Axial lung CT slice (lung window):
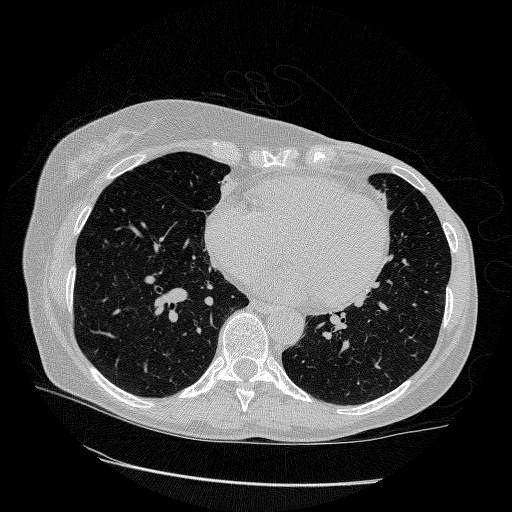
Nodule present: no